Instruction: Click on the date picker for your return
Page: home
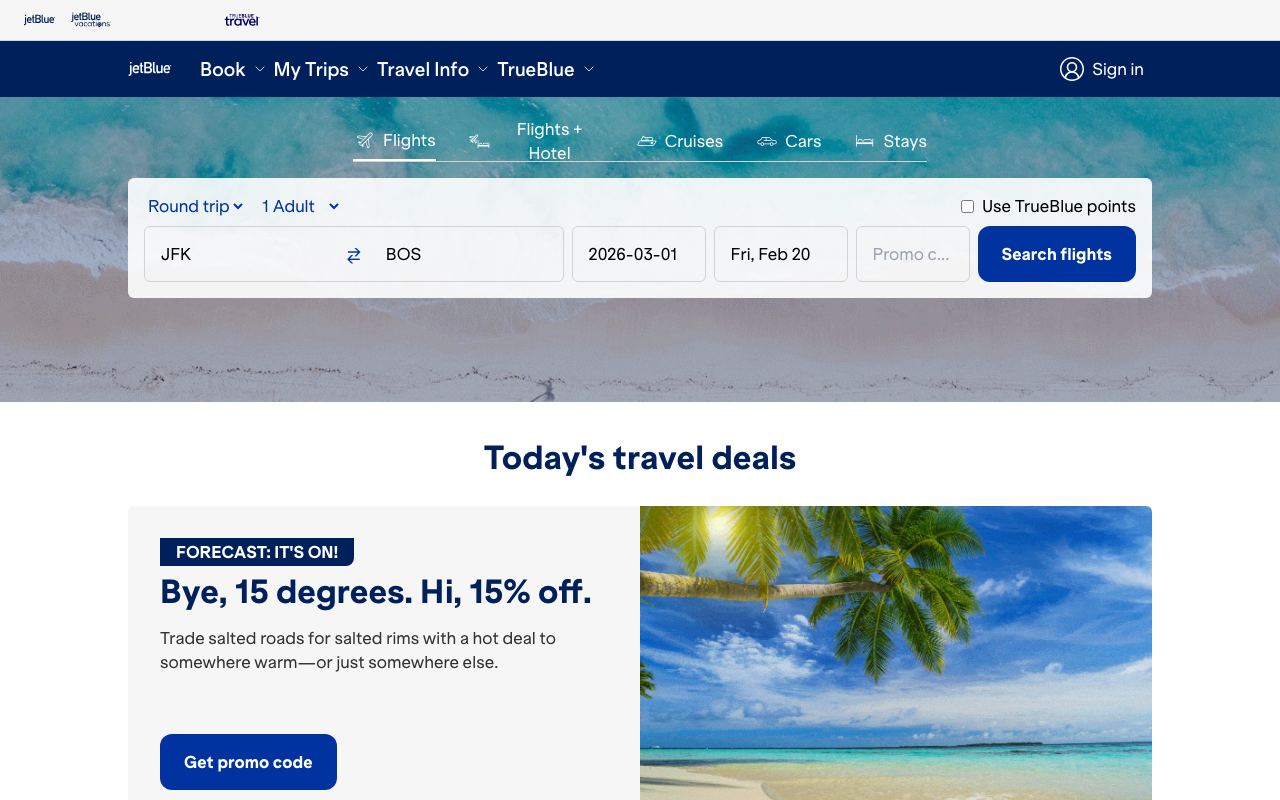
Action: click